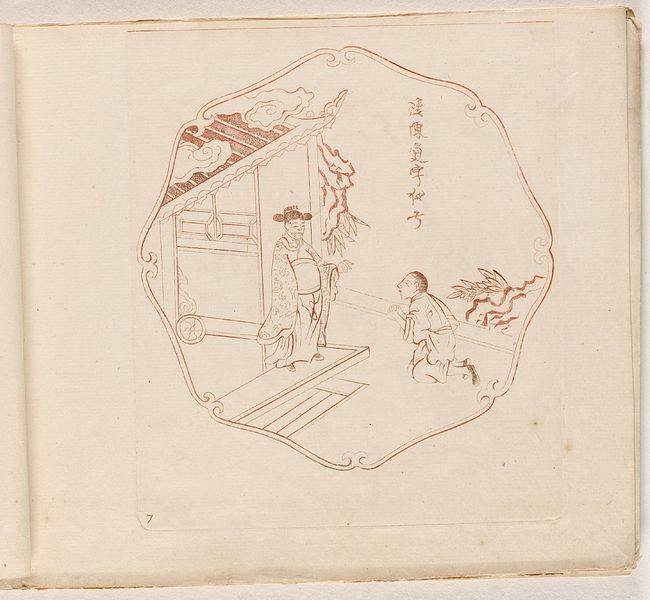
Titel: Chinesendarstellung, Blatt aus der Folge 'Picturae Sinicae'
Künstler: Pieter Schenk
Standort: Hamburg
Institution: Museum für Kunst und Gewerbe Hamburg
Schlagwörter: mann, schrift, papier, grafik, graphik, ornamente, schriftzeichen, fotografie, photographie, loggia, veranda, druckgraphik, druckgrafik, radierung, buchstaben, tracht, alphabet, gerippt, volkstracht, reproduktionen, druckerzeugnisse, völker, nationalitäten, ornamentstich, vorlageblätter, rotdruck